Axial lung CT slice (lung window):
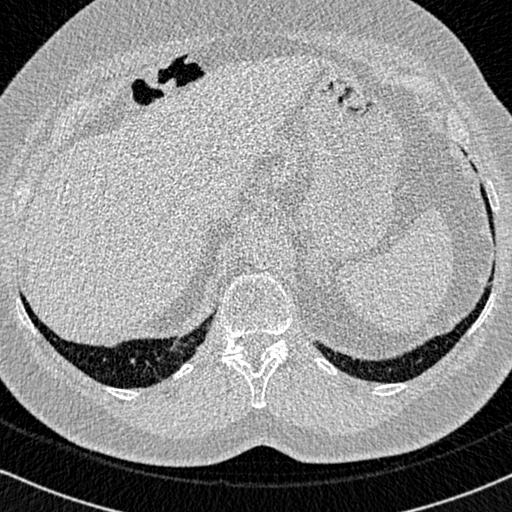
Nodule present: no